Question: I would like to show a text when hovering an image: this text can be larger than the image. Just like this:

As you can see, this is a carousel. Some images will have a big text, others not. So my code would have to work for both cases. Maybe I should add an another class?
Here is what I get:
<URL>
'''
.card-carousel-wrapper {
display: -webkit-box;
display: -ms-flexbox;
display: flex;
-webkit-box-align: center;
-ms-flex-align: center;
align-items: center;
-webkit-box-pack: center;
-ms-flex-pack: center;
justify-content: center;
margin: 20px 0 40px;
color: #666a73;
}
.card-carousel {
display: -webkit-box;
display: -ms-flexbox;
display: flex;
-webkit-box-pack: center;
-ms-flex-pack: center;
justify-content: center;
width: 500px;
}
.card-carousel--overflow-container {
overflow: hidden;
}
.card-carousel--nav__left,
.card-carousel--nav__right {
display: inline-block;
width: 15px;
height: 15px;
-webkit-box-sizing: border-box;
box-sizing: border-box;
border-top: 6px solid #313332;
border-right: 6px solid #313332;
cursor: pointer;
margin: 0 50px;
-webkit-transition: -webkit-transform 150ms linear;
transition: -webkit-transform 150ms linear;
transition: transform 150ms linear;
transition: transform 150ms linear, -webkit-transform 150ms linear;
}
.card-carousel--nav__left[disabled],
.card-carousel--nav__right[disabled] {
opacity: 0.2;
border-color: black;
}
.card-carousel--nav__left {
-webkit-transform: rotate(-135deg);
transform: rotate(-135deg);
}
.card-carousel--nav__left:active {
-webkit-transform: rotate(-135deg) scale(0.9);
transform: rotate(-135deg) scale(0.9);
}
.card-carousel--nav__right {
-webkit-transform: rotate(45deg);
transform: rotate(45deg);
}
.card-carousel--nav__right:active {
-webkit-transform: rotate(45deg) scale(0.9);
transform: rotate(45deg) scale(0.9);
}
.card-carousel-cards {
display: -webkit-box;
display: -ms-flexbox;
display: flex;
-webkit-transition: -webkit-transform 150ms ease-out;
transition: -webkit-transform 150ms ease-out;
transition: transform 150ms ease-out;
transition: transform 150ms ease-out, -webkit-transform 150ms ease-out;
-webkit-transform: translatex(0px);
transform: translatex(0px);
}
.card-carousel-cards .card-carousel--card {
width: 266px;
margin: 0 15px;
cursor: pointer;
-webkit-box-shadow: 0 4px 15px 0 rgba(40, 44, 53, 0.06), 0 2px 2px 0 rgba(40, 44, 53, 0.08);
box-shadow: 0 4px 15px 0 rgba(40, 44, 53, 0.06), 0 2px 2px 0 rgba(40, 44, 53, 0.08);
background-color: #fff;
border-radius: 4px;
z-index: 3;
margin-bottom: 2px;
}
.card-carousel-cards .card-carousel--card:first-child {
margin-left: 0;
}
.card-carousel-cards .card-carousel--card:last-child {
margin-right: 0;
}
.card-carousel-cards .card-carousel--card img {
vertical-align: bottom;
border-top-left-radius: 4px;
border-top-right-radius: 4px;
-webkit-transition: opacity 150ms linear;
transition: opacity 150ms linear;
-webkit-user-select: none;
-moz-user-select: none;
-ms-user-select: none;
user-select: none;
}
.card-carousel-cards .card-carousel--card img:hover {
opacity: 0.5;
}
.card-carousel-cards .card-carousel--card--footer {
border-top: 0;
padding: 7px 15px;
}
.card-carousel-cards .card-carousel--card--footer p {
padding: 3px 0;
margin: 0;
margin-bottom: 2px;
font-size: 19px;
font-weight: 500;
color: #2c3e50;
-webkit-user-select: none;
-moz-user-select: none;
-ms-user-select: none;
user-select: none;
}
.card-carousel-cards .card-carousel--card--footer p:nth-of-type(2) {
font-size: 12px;
font-weight: 300;
padding: 6px;
background: rgba(40, 44, 53, 0.06);
display: inline-block;
position: relative;
margin-left: 4px;
color: #666a73;
}
.card-carousel-cards .card-carousel--card--footer p:nth-of-type(2):before {
content: "";
float: left;
position: absolute;
top: 0;
left: -12px;
width: 0;
height: 0;
border-color: transparent rgba(40, 44, 53, 0.06) transparent transparent;
border-style: solid;
border-width: 12px 12px 12px 0;
}
.card-carousel-cards .card-carousel--card--footer p:nth-of-type(2):after {
content: "";
position: absolute;
top: 10px;
left: -1px;
float: left;
width: 4px;
height: 4px;
border-radius: 2px;
background: white;
-webkit-box-shadow: -0px -0px 0px #004977;
box-shadow: -0px -0px 0px #004977;
}
.servicos-carousel {
margin-top: 60px;
}
.card-carousel-layer {
text-align: center;
position: fixed;
width: 266px;
top: 0;
bottom: 0;
}
.card-carousel-text {
visibility: hidden;
height: 0px;
-webkit-transition: min-height 0.5s, color 0.7s;
transition: min-height 0.5s, color 0.7s;
background-color: rgba(234, 121, 3, 0.7);
color: transparent;
font-family: 'Myriad Pro';
font-size: 12px;
text-align: justify;
padding: 0px 10px;
}
.card-carousel-text-text {
line-height: 1.4;
display: block;
}
.card-carousel-title {
position: fixed;
bottom: 0;
text-align: center;
width: 266px;
background-color: #ea7903;
opacity: 0.8;
color: #fff;
font-family: 'Calibri Bold';
font-size: 14px;
}
.card-carousel--card:hover .card-carousel-title {
visibility: hidden;
}
.card-carousel--card:hover .card-carousel-text {
min-height: 164px;
visibility: visible;
color: #fff;
}
.card-carousel--card:hover .card-carousel-text-title {
border-bottom: 2px solid #fff;
}
.card-carousel-text-title {
text-align: center;
width: 100%;
display: block;
font-family: 'Calibri Bold';
border-bottom: 2px solid transparent;
font-size: 20px;
-webkit-transition: border-bottom 0.7s;
transition: border-bottom 0.7s;
}
'''
'''
<div class="servicos-carousel">
<div class="card-carousel-wrapper">
<div class="card-carousel--nav__left"></div>
<div class="card-carousel">
<div class="card-carousel--overflow-container">
<div class="card-carousel-cards">
<div class="card-carousel--card">
<img src="https://via.placeholder.com/266x164">
<div class="card-carousel-layer">
<div class="card-carousel-title">Fiscalizacao/Supervisao Motorizada 24h</div>
<div class="card-carousel-text"><span class="card-carousel-text-title">Fiscalizacao/Supervisao Motorizada 24h</span> <span class="card-carousel-text-text">Os supervisores sao os principais responsaveis pela boa e eficiente execucao das tarefas diarias de vigilancia, seguranca e protecao de vidas. Realiza inspecao e controle que assegura a compreensao de normas, ordens e instrucoes devidamente orientadas.</span></div>
</div>
</div>
<div class="card-carousel--card">
<img src="https://via.placeholder.com/266x164">
<div class="card-carousel-layer">
<div class="card-carousel-title">Botao de Panico</div>
<div class="card-carousel-text">
<span class="card-carousel-text-title">Botao de Panico</span>
<span class="card-carousel-text-text">
Alem de ser um dispositivo de controle, tambem e um meio de aumentar a seguranca dos funcionarios, gracas a funcao PANIC, por exemplo: segurancas trabalhando sozinhos.<br>
<ul>
<li>Botao de Panico integrado ao Bastao</li>
<li>Bastao resistente a agua</li>
<li>Bastao com sensor anti-vandalismo (anti-shock)</li>
<li>Comunicacao Bi-direcional de Voz</li>
<li>Localizacao perimetral (Antenas via GSM/GPRS)</li>
<li>Leitura RFID (Tags)</li>
<li>Sensor de ociosidade de vigilancia</li>
<li>Baixo custo de implantacao</li>
<li>Controle de Ronda, ocorrencias e eventos em tempo real</li>
<li>Alerta ao vigilante de inicio da Ronda</li>
</ul>
</span>
</div>
</div>
</div>
</div>
</div>
</div>
<div class="card-carousel--nav__right"></div>
</div>
</div>
'''
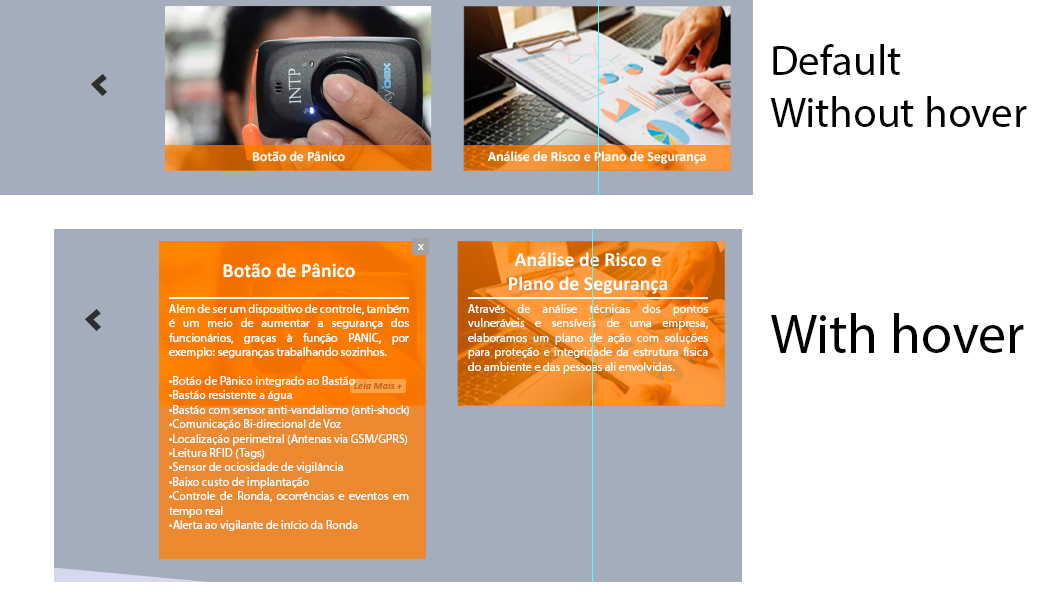
Answer: Remove the overflow hidden from the class 'card-carousel--overflow-container' and remove the height from text when you hover on the card.
'''
.card-carousel--card:hover .card-carousel-text {
height: auto;
}
'''
<URL>